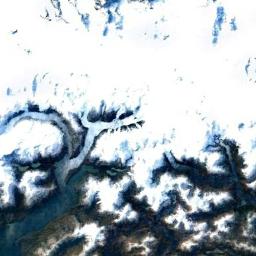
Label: snowberg